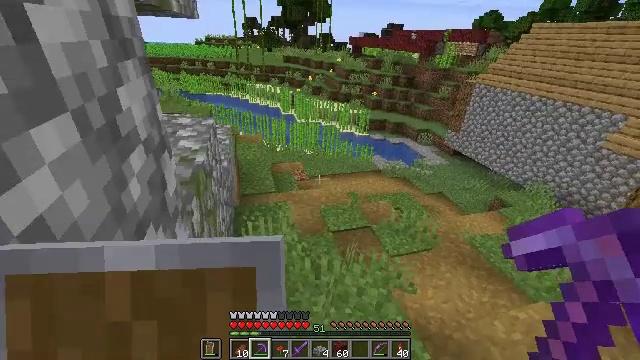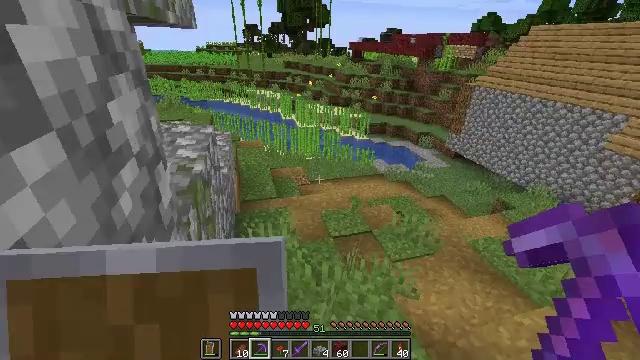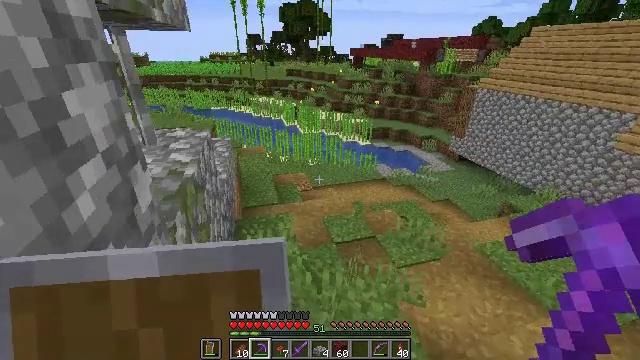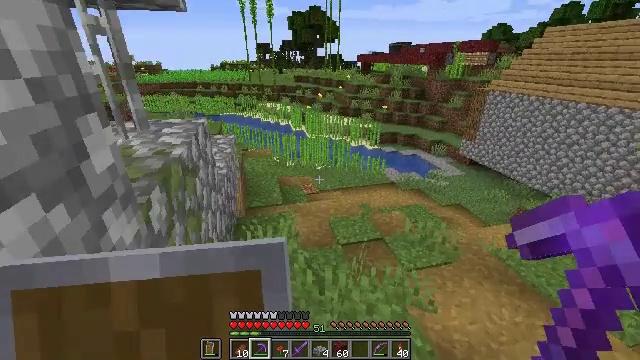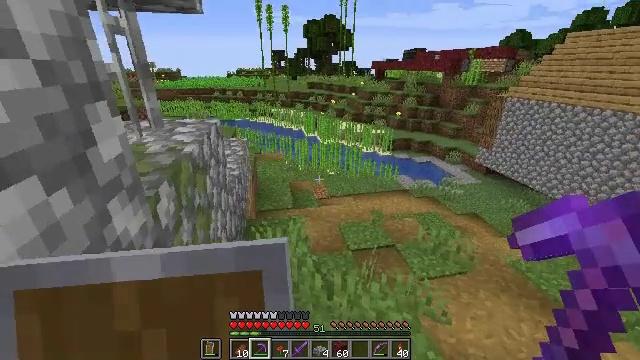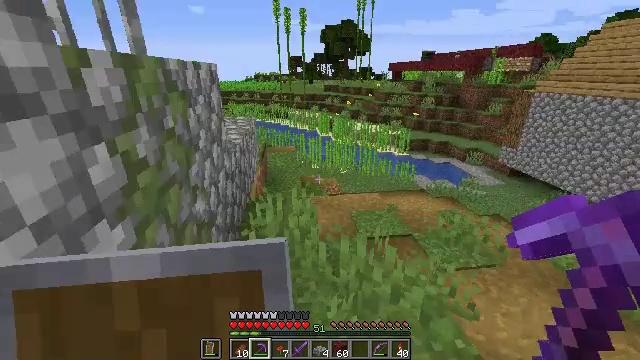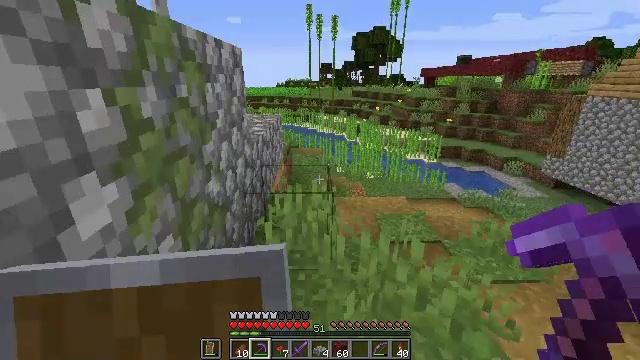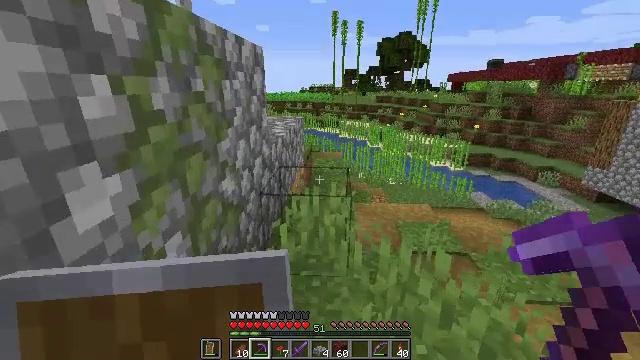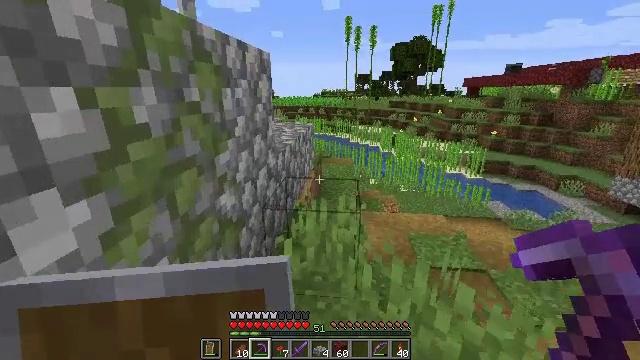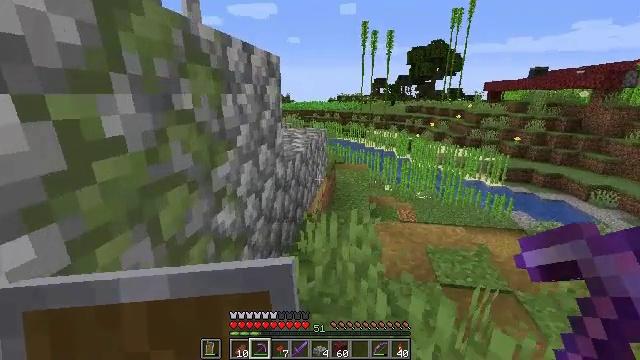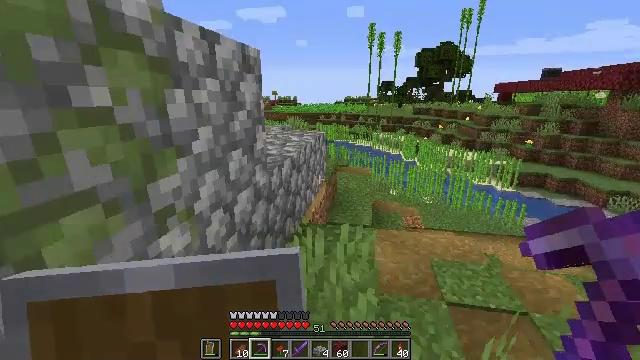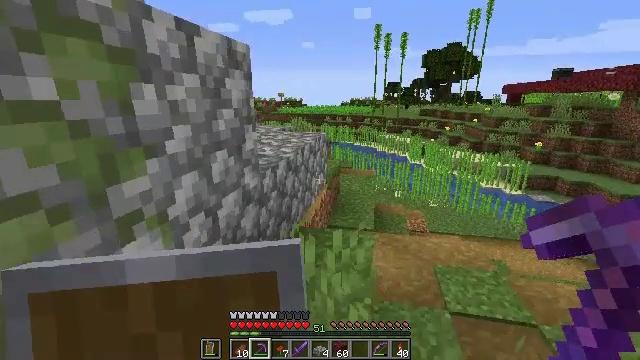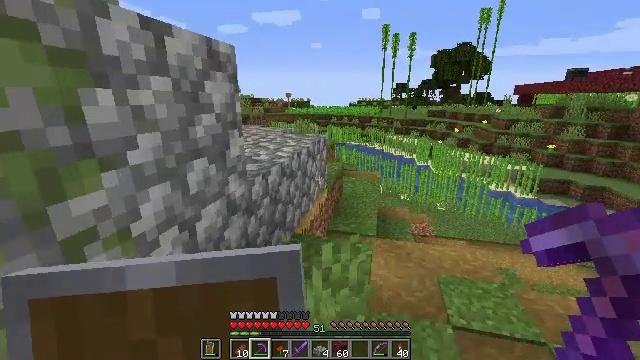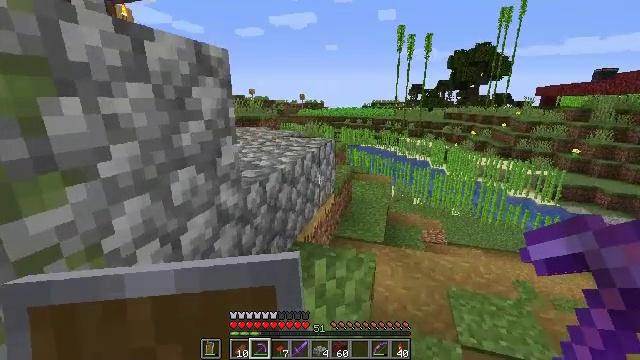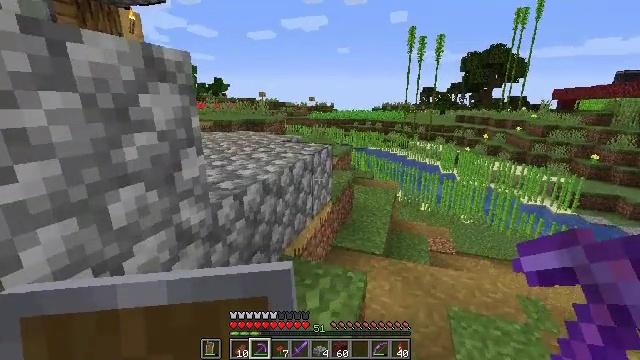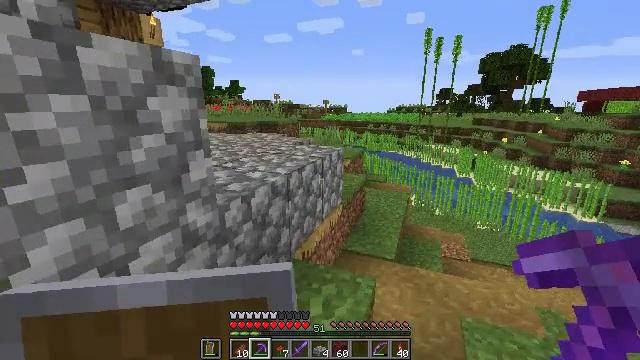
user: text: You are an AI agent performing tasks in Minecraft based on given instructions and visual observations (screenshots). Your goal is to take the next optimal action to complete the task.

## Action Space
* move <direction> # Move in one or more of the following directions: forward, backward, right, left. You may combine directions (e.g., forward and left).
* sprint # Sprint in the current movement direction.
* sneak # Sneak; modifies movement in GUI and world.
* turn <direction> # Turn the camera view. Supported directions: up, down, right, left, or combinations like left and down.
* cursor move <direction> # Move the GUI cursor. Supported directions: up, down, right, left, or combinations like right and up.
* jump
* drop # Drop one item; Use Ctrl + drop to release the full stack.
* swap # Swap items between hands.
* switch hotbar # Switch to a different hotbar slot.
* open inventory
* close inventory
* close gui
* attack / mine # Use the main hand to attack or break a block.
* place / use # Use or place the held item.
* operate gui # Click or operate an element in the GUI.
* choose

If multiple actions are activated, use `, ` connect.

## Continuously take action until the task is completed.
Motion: motion action
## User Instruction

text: Obtain gold nugget by crafting gold ingot.
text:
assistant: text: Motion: move forward
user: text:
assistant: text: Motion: move forward, turn left and up
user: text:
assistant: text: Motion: move forward, turn left and up
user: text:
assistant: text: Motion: move forward, turn left and up
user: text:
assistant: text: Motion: move forward, turn left and up
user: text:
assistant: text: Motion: move forward, turn left and up
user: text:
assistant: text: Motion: move forward, turn left and up
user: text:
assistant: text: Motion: move forward, turn left and up
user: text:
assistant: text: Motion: move forward and move right, turn left
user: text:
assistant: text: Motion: move forward and move right, turn left
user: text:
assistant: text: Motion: move forward and move right, turn left
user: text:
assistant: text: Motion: move forward and move right, turn left
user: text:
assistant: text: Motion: move forward and move right, turn left
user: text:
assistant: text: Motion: move forward and move right, turn left
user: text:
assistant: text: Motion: move forward and move right, turn left
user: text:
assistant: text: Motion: move forward, turn left
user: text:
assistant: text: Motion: move forward, turn left
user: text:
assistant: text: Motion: move forward
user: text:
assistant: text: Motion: move forward
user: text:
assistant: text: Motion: move forward
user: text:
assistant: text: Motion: move forward
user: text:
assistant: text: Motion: move forward
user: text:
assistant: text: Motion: move forward
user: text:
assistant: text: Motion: move forward
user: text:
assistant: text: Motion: move forward and move right
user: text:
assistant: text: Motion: move forward and move right
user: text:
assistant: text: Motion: move forward and move right, turn left
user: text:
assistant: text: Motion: move forward and move right, turn left and down
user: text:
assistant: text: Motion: move forward and move right, turn left and down
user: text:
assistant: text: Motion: move forward and move right, turn left